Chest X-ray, PA view. Patient: 54 years old, sex M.
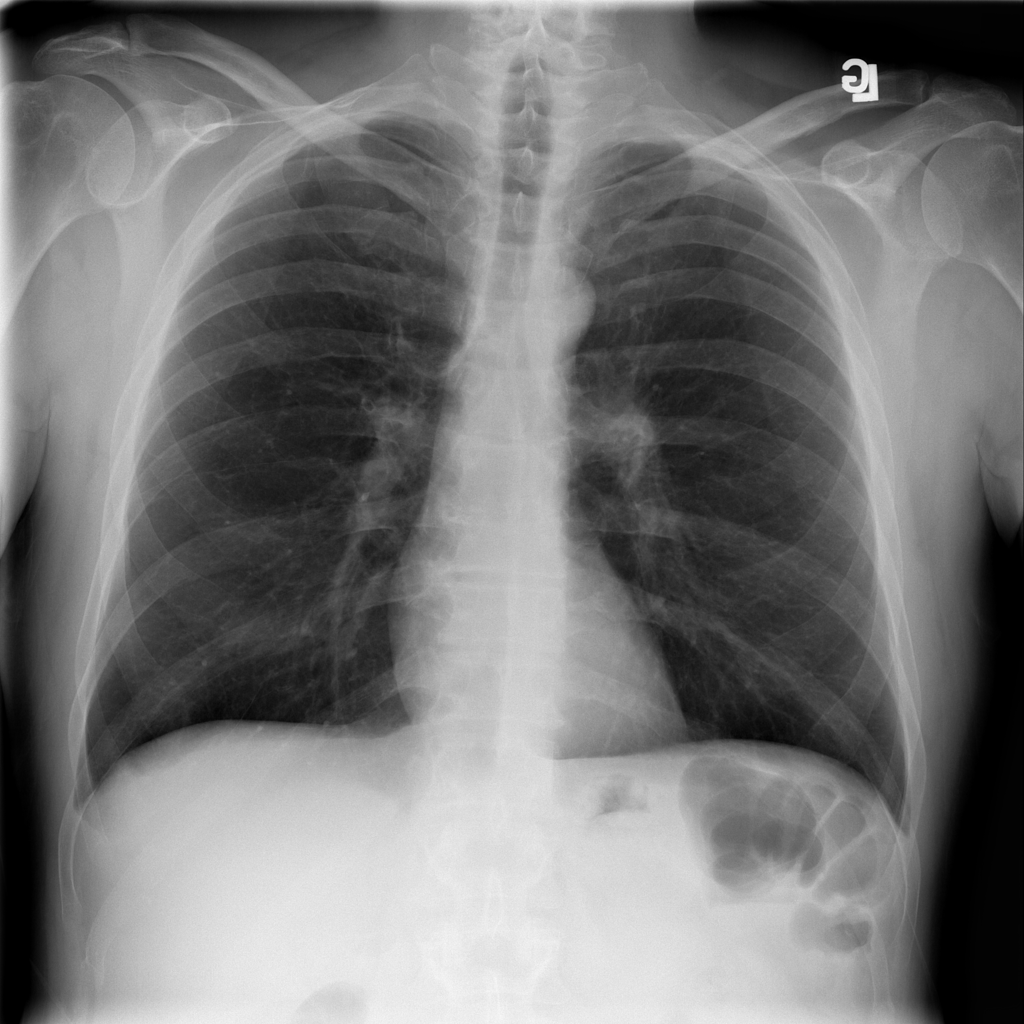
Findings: No Finding